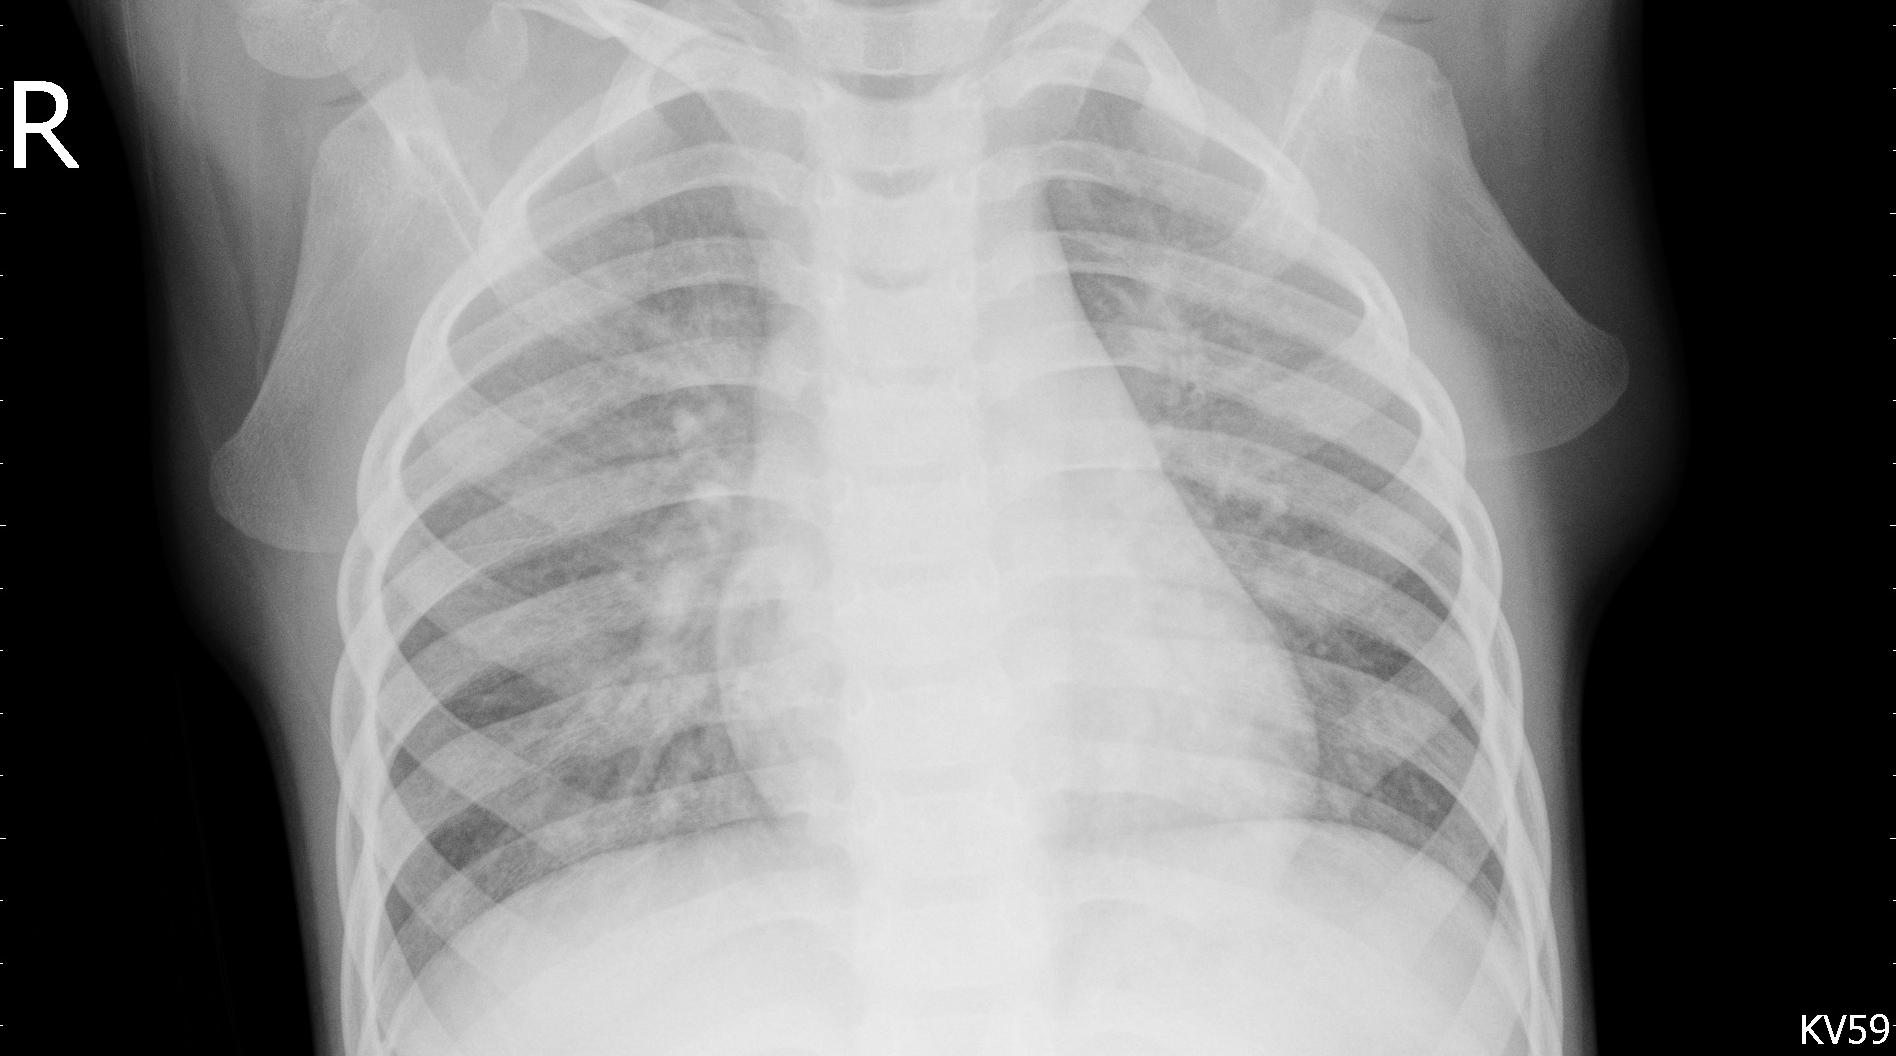
Diagnosis: PNEUMONIA